Question: Im trying to disable the "Do you want the browser to remember this password" popup of the webview,
I added the line
'''
this.appView.getSettings().setSaveFormData(false);
'''
In the onCreate, before the loadURL command. But it does suppress the save password info feature.
ADDITION:
This is happening when the user submits their login information in the login form on my app:
'''
<form onsubmit="dojo.byId('passwordLogin').blur();return false;">
<input id="emailAddressLogin" type="email" data-dojo-type="dojox.mobile.TextBox" placeholder="Email Address" value="" selectOnClick="true"></input>
<input id="passwordLogin" type="password" data-dojo-type="dojox.mobile.TextBox" placeholder="Password" value="" selectOnClick="true"></input>
<br/>
<button data-dojo-type="dojox.mobile.Button" type="submit" class="baseBtn navyBtn loginButton" onClick="processLoginAuthentication()">Login</button>
</form>
'''

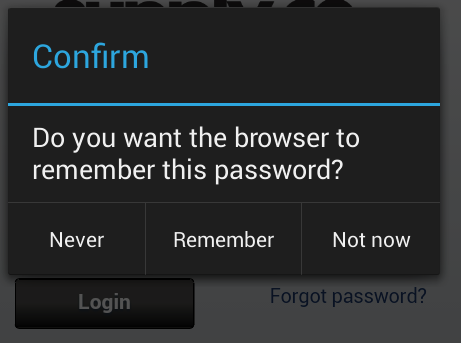
Answer: I believe the following should work:
'''
this.appView.getSettings().setSavePassword(false);
'''